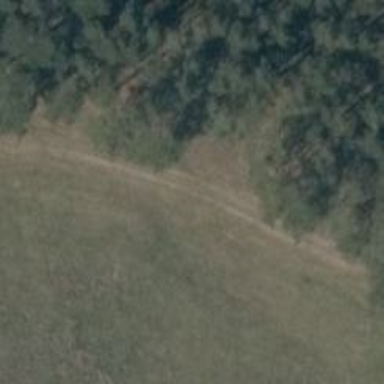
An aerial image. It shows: Dirt track road with grade 4 track type.